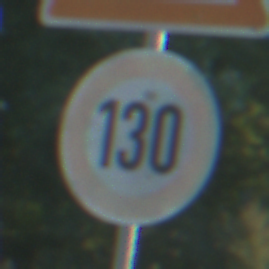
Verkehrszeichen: Geschwindigkeit130
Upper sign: DoppelkurveZunaechstLinks
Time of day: MorningAfternoon
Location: Outdoor (RoadRail)
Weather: Clear
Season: NotSpecified
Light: Natural